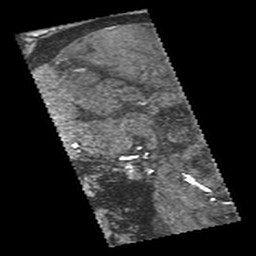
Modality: angio
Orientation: sagittal
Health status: ill
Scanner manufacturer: ge
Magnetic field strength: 3 T
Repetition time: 0.024 s
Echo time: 0.0034 s